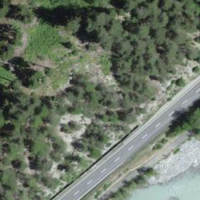
EUNIS habitat code: 43
Species observed at this site:
Stachys recta
Sambucus racemosa
Campanula rapunculoides